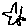
Label: star